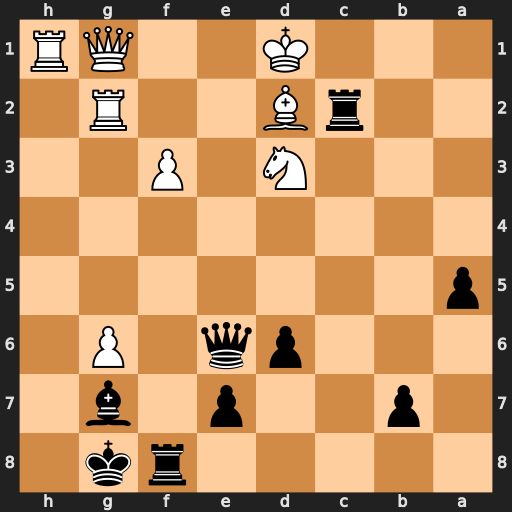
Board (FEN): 5rk1/1p2p1b1/3pq1P1/p7/8/3N1P2/2rB2R1/3K2QR
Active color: b
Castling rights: -
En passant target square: -
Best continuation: Qb3 Rh8+ Bxh8